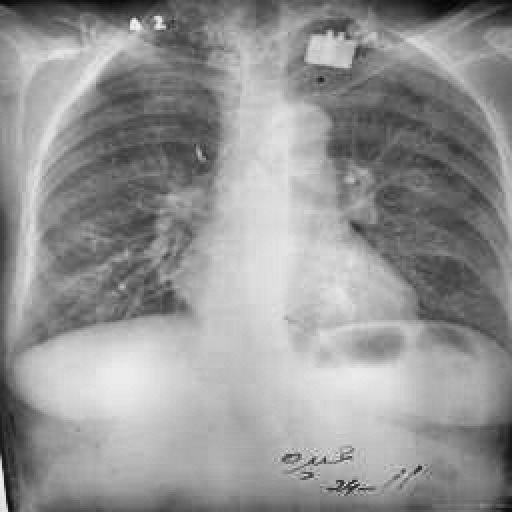
Finding: TUBERCULOSIS